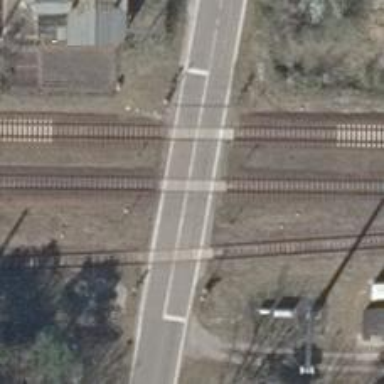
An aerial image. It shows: Railway level crossing.